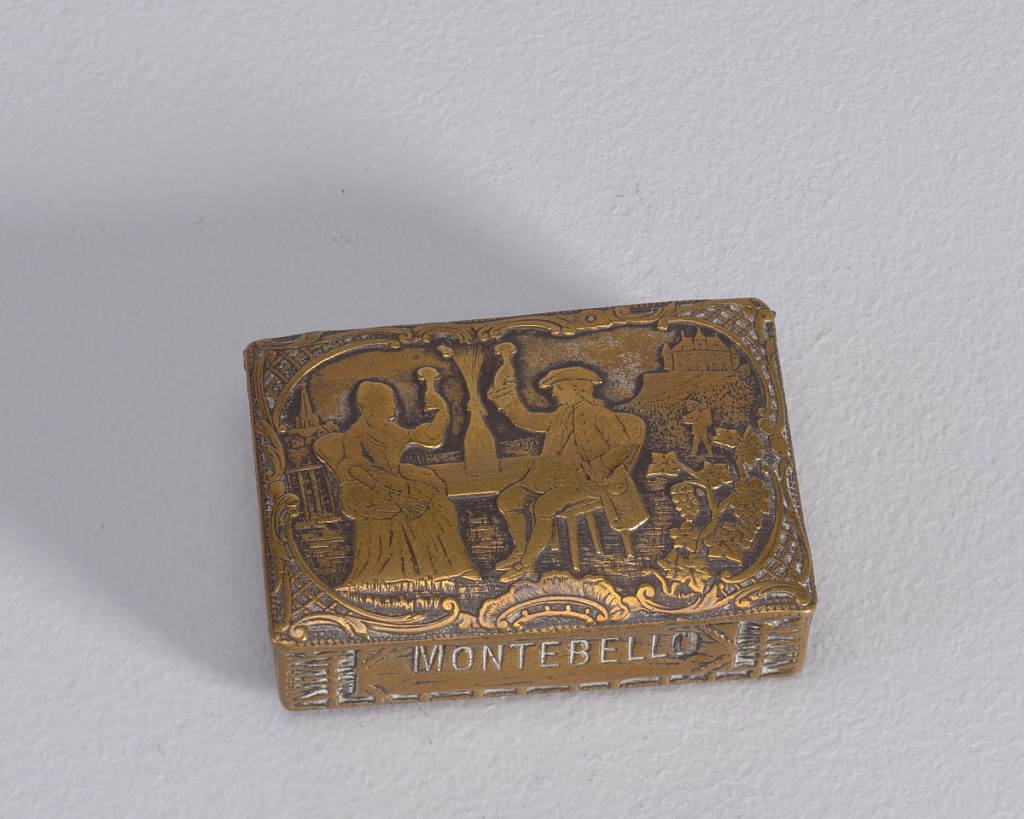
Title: Matchsafe
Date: late 19th–early 20th century
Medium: Brass
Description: Champagne basket with scene of man and woman drinking.  They sit facing each other at a table.  Champagne bottle between them has popped its cork.  Man and woman raise glass in toast.  Woman holds fan.  House in background on right with small person in front of it.  Church steeple in background on left.  Border of grapes on right.